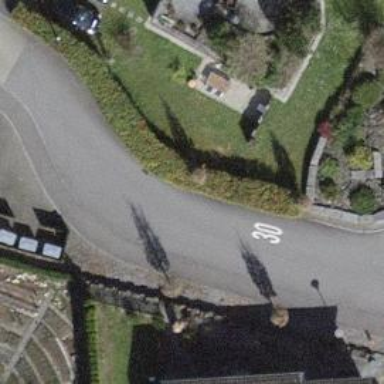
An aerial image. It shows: Hedge acting as barrier.